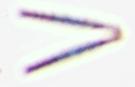
Label: Thalassionema